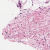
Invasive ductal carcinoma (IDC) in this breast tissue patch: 0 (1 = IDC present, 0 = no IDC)